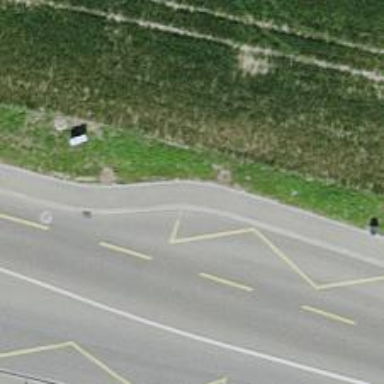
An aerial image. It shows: Asphalt sidewalk along the footway.